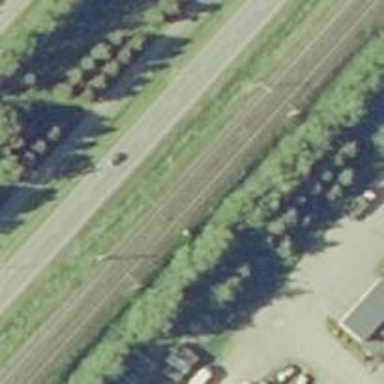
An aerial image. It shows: Railway signal.